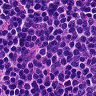
Metastatic tissue present: no